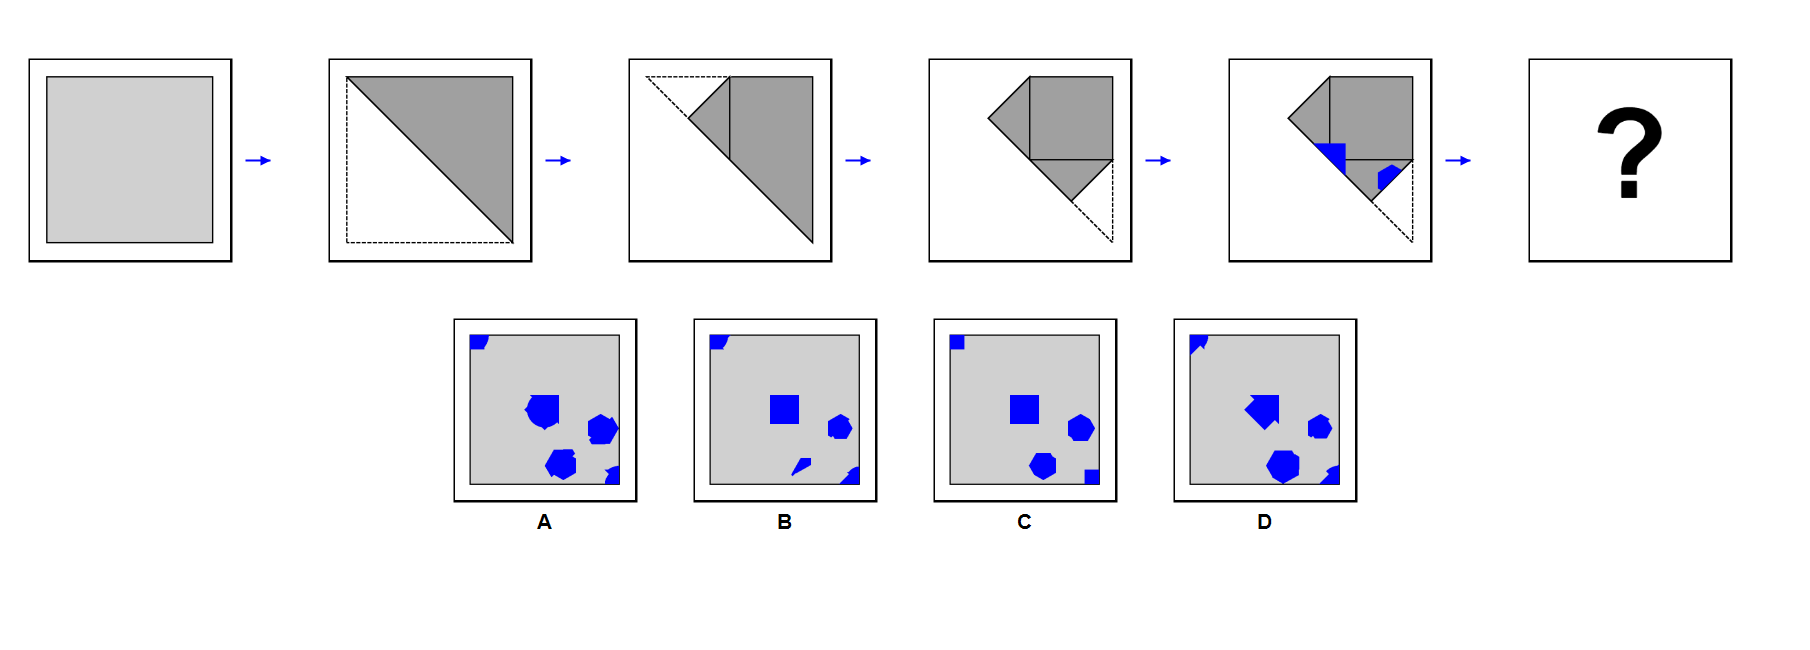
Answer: C